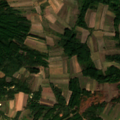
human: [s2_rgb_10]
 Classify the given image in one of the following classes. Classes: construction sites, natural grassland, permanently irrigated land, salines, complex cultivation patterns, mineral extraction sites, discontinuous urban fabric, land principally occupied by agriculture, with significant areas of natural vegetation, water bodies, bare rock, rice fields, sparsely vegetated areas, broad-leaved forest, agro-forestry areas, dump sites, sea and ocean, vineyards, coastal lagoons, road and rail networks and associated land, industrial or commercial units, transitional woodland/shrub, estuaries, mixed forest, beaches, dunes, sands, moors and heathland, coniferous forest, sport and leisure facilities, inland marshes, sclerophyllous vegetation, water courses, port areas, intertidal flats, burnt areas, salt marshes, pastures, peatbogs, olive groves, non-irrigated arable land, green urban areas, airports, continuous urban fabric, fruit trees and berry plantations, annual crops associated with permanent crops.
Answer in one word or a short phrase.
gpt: non-irrigated arable land, complex cultivation patterns, land principally occupied by agriculture, with significant areas of natural vegetation, broad-leaved forest